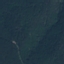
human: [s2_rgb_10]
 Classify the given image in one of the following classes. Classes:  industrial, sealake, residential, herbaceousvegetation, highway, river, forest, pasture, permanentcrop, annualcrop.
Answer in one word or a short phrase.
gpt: Forest